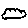
Label: cloud